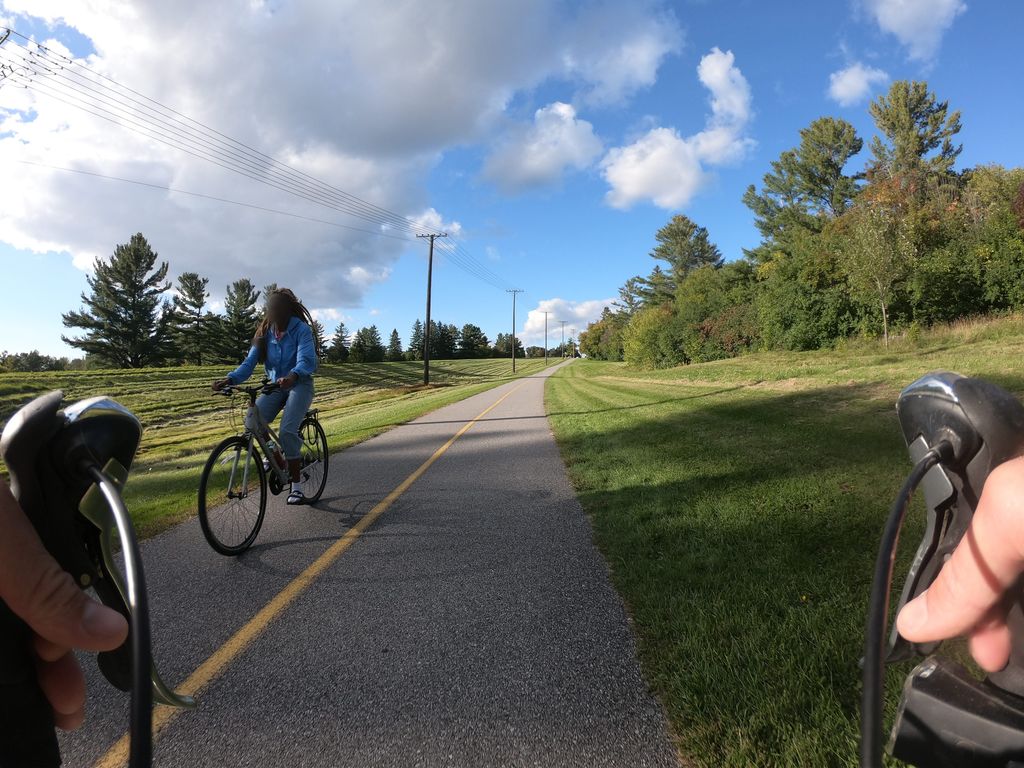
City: ottawa-gatineau